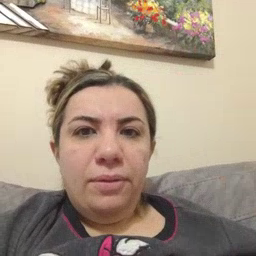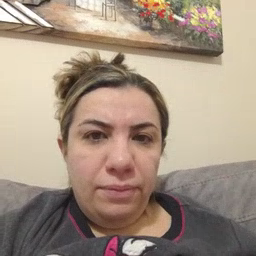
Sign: find